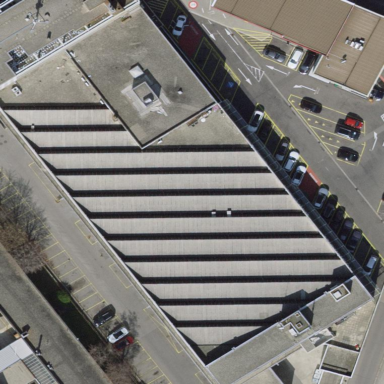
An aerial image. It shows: Industrial building housing car shop.